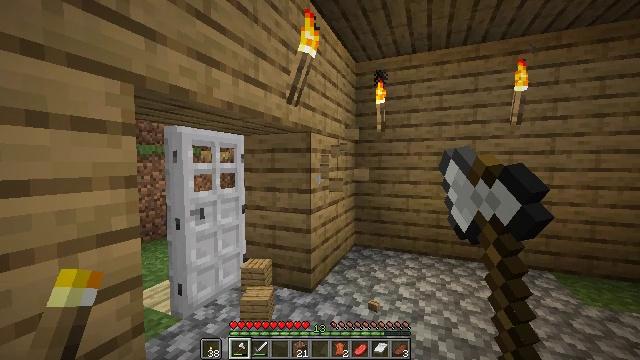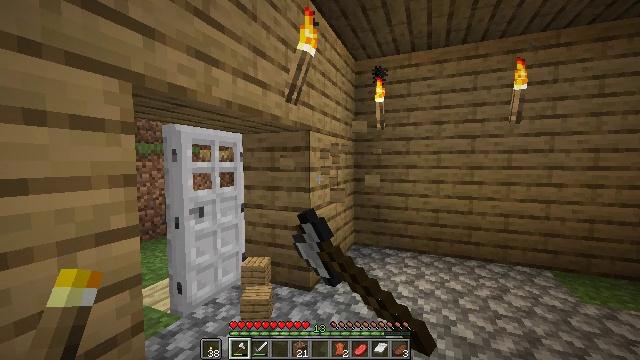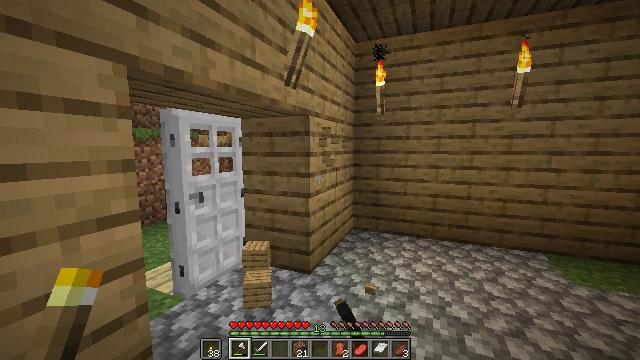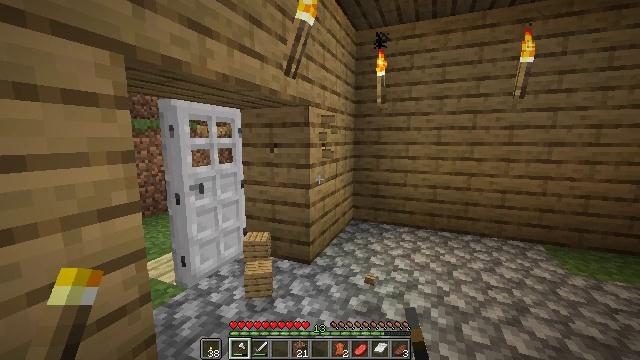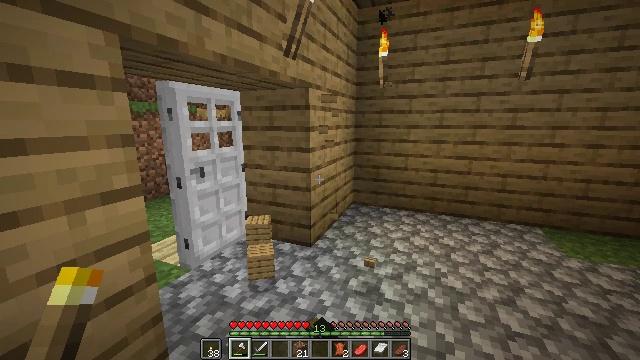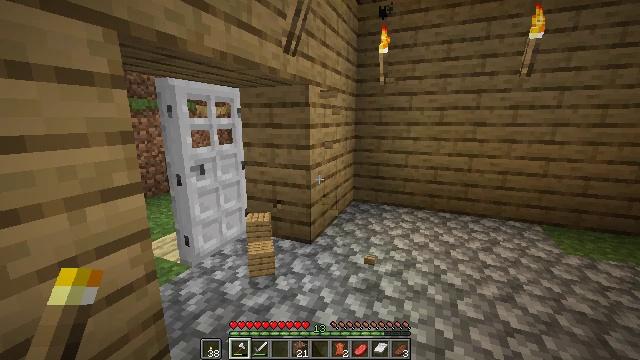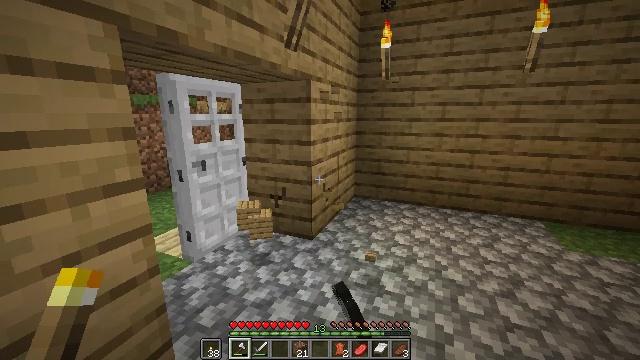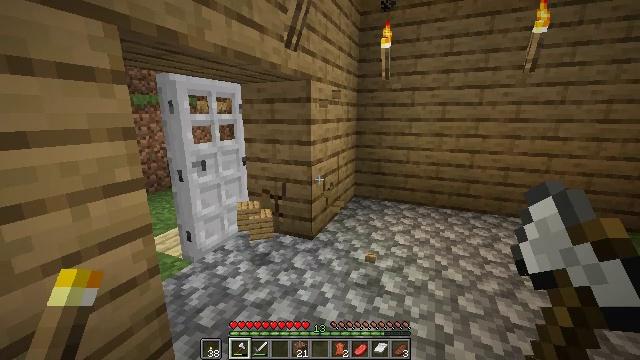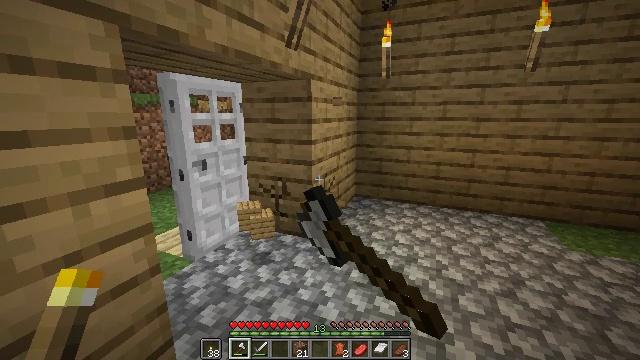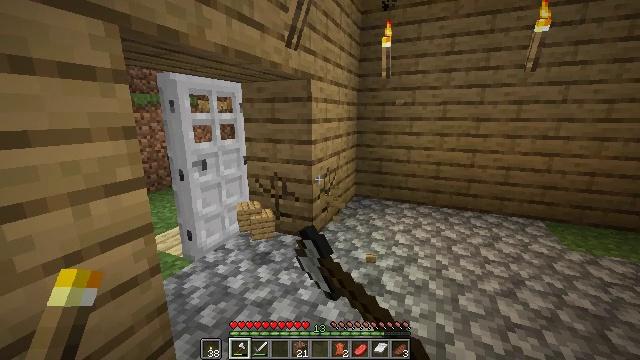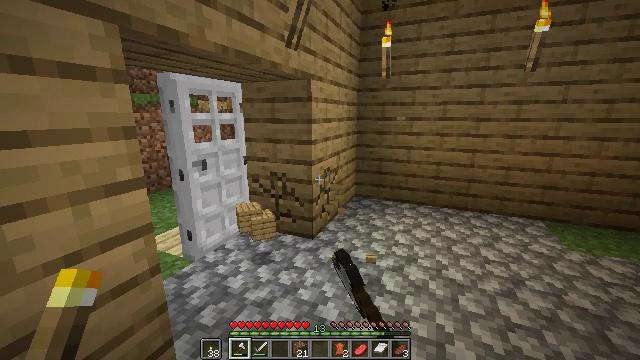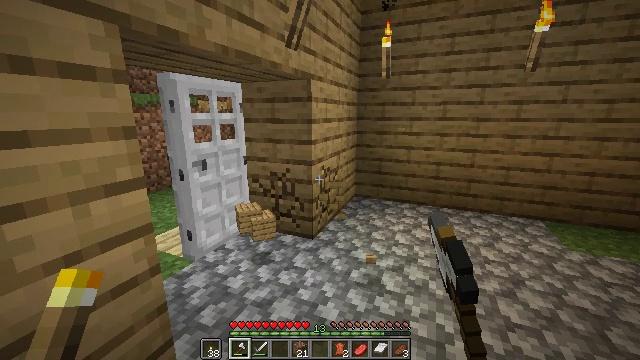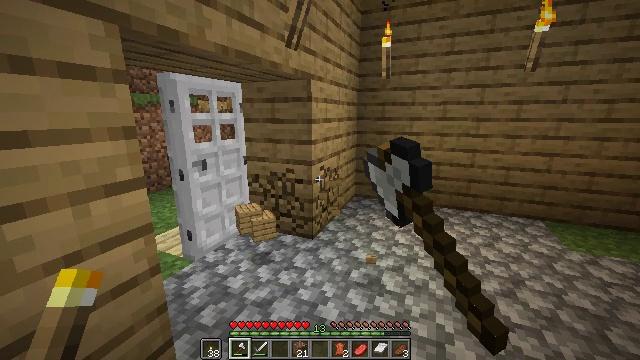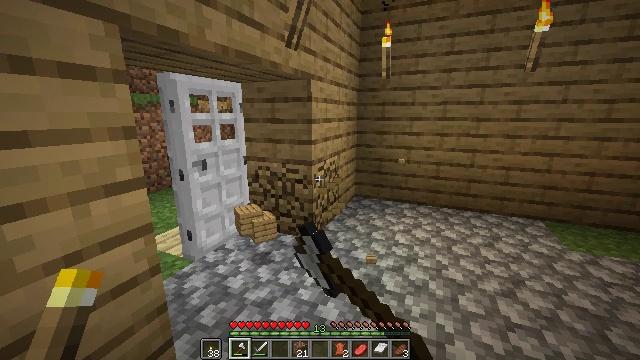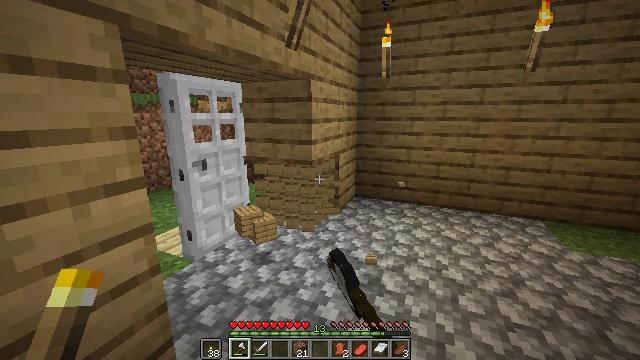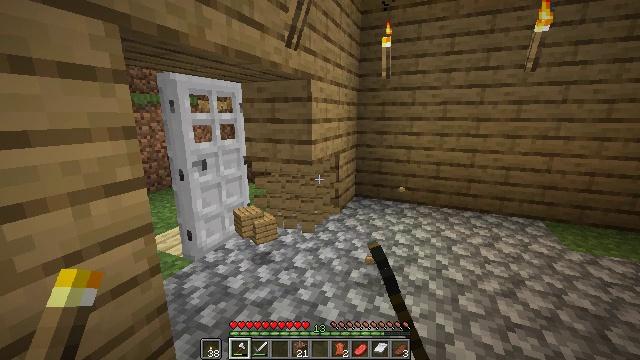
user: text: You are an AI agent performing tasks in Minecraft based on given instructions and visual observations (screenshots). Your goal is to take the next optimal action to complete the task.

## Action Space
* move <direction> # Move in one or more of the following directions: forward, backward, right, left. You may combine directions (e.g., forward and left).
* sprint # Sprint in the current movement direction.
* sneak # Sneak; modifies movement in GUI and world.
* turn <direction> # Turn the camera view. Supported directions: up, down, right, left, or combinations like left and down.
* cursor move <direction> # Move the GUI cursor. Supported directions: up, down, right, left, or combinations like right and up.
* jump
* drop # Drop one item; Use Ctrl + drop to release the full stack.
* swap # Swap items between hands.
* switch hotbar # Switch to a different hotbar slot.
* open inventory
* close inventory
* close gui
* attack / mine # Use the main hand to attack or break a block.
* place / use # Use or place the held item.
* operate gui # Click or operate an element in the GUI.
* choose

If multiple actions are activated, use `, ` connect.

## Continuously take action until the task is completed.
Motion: motion action
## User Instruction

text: Attack the oak planks to recycle it.
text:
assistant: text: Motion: attack / mine
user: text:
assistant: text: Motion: turn down, attack / mine
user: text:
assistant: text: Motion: turn down, attack / mine
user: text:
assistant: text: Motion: turn down, attack / mine
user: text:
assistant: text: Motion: attack / mine
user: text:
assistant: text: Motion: attack / mine
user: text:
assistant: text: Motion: attack / mine
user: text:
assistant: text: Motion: attack / mine
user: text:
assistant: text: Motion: attack / mine
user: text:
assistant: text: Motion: attack / mine
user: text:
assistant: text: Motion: attack / mine
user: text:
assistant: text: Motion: attack / mine
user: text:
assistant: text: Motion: attack / mine
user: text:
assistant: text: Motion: attack / mine
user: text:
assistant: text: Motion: attack / mine
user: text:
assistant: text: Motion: attack / mine
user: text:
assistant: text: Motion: attack / mine
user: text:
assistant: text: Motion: attack / mine
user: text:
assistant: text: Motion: attack / mine
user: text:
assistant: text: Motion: attack / mine
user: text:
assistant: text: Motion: turn left and up, attack / mine
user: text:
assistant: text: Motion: turn up, attack / mine
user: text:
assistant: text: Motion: turn up, attack / mine
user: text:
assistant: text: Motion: attack / mine
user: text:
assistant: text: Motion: attack / mine
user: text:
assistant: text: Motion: attack / mine
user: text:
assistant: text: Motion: attack / mine
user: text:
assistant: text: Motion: attack / mine
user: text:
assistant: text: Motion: attack / mine
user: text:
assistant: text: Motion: attack / mine